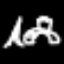
Label: The Eiffel Tower